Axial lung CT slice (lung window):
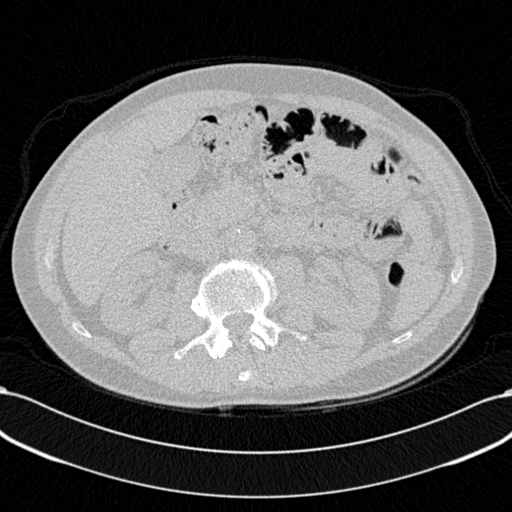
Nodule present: no